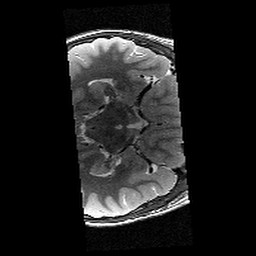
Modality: T2w
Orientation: axial
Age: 11
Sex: male
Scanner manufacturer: siemens
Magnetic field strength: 3 T
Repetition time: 9.23 s
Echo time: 0.067 s